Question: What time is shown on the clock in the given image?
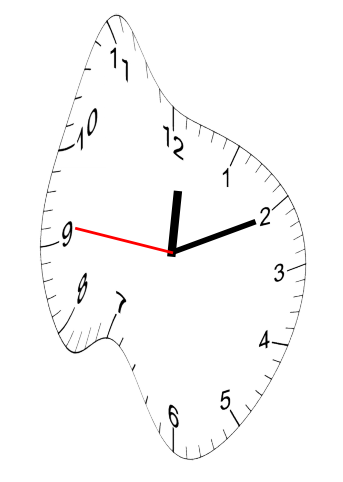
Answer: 12:10:46